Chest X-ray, PA view. Patient: 33 years old, sex M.
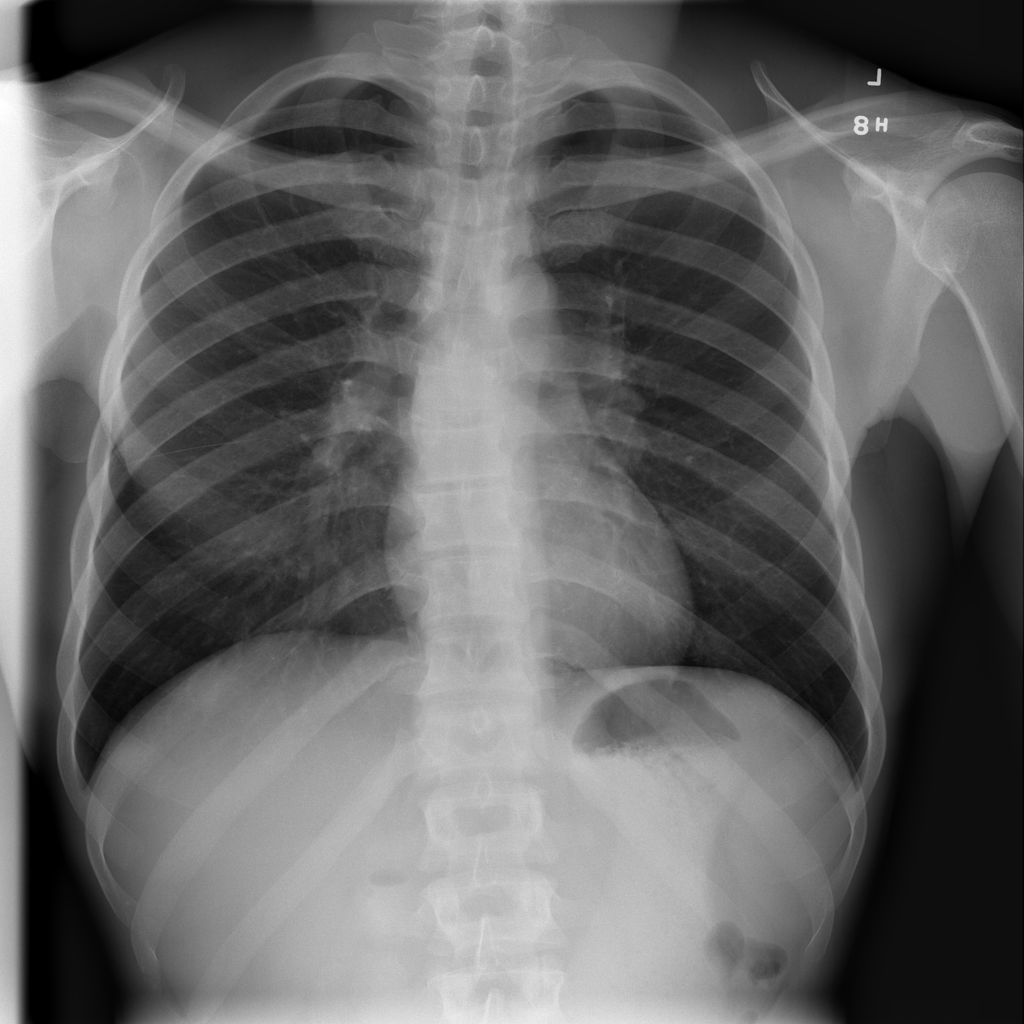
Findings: No Finding